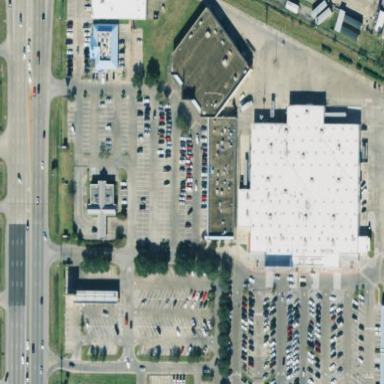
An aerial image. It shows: Retail area.